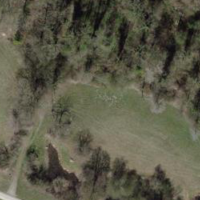
EUNIS habitat code: 23
Species observed at this site:
Stachys sylvatica
Chorthippus biguttulus